Field crop: tomato
Growth stage: 1
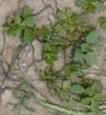
Species: portulaca